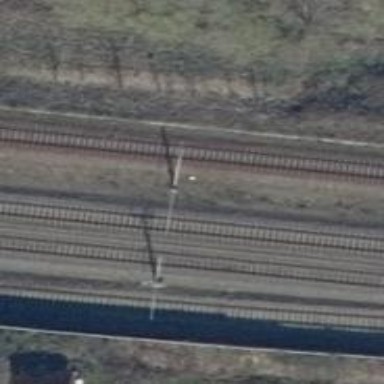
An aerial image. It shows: Milestone along the railway track with catenary mast.